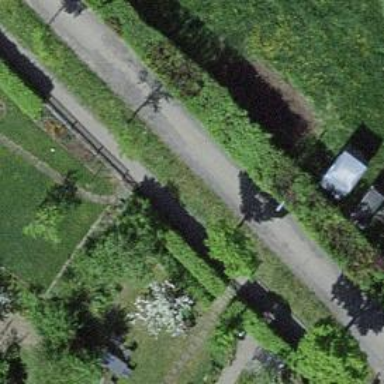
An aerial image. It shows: Avenue lined with broadleaved trees.